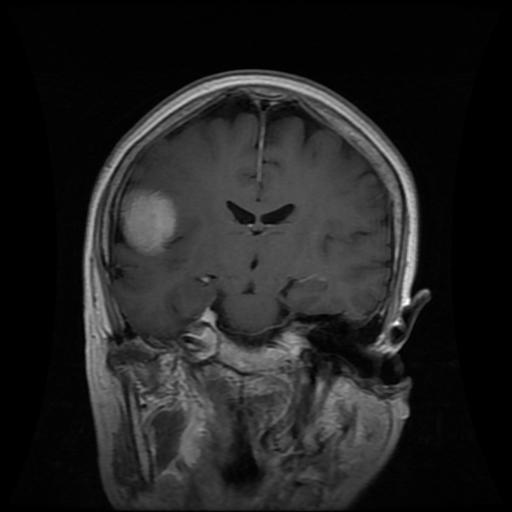
Label: meningioma